Question: I have TabBarController with two navigations controllers as on an attached image.
If my app will be run first time should be opened Second View Controller.
For navigation controllers I use below code:
'''
UIStoryboard *sb = [UIStoryboard storyboardWithName:@"Main_iPhone" bundle:nil];
cysViewController *cvc =[sb instantiateViewControllerWithIdentifier:@"cysViewController"];
questionViewController *qvc = [sb instantiateViewControllerWithIdentifier:@"questionViewController"];
UINavigationController *nav = (UINavigationController *) self.window.rootViewController;
nav.viewControllers = [NSArray arrayWithObjects:cvc,qvc, nil];
[(UINavigationController *)self.window.rootViewController popToViewController:qvc animated:NO];
'''
but for tabBarController I have no idea how to do that.

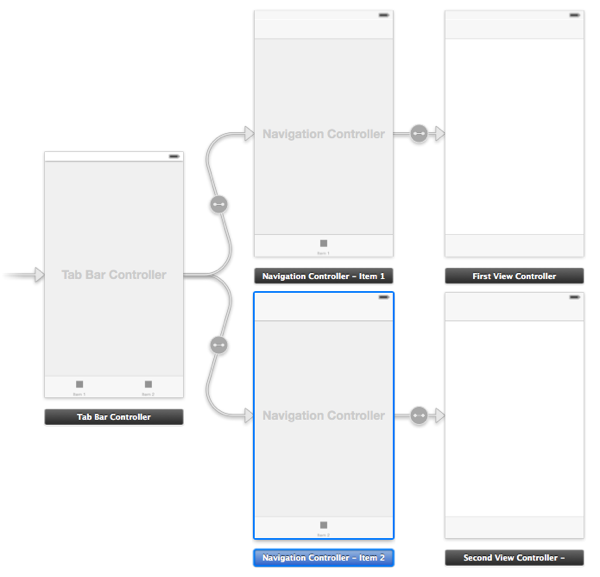
Answer: You could change the selected index by changing the value of 'selectedIndex'.
'''
- (BOOL)application:(UIApplication *)application didFinishLaunchingWithOptions: (NSDictionary *)launchOptions {
UITabBarController *tabController = (UITabBarController *)self.window.rootViewController;
tabBarController.selectedIndex = 1;
}
'''